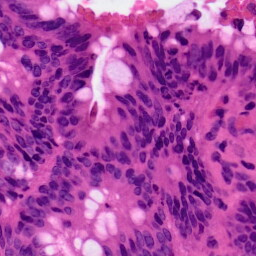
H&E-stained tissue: Colon